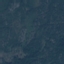
Land use / land cover: Forest